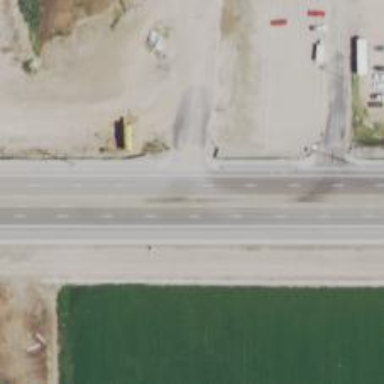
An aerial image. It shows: Secondary road with asphalt surface.